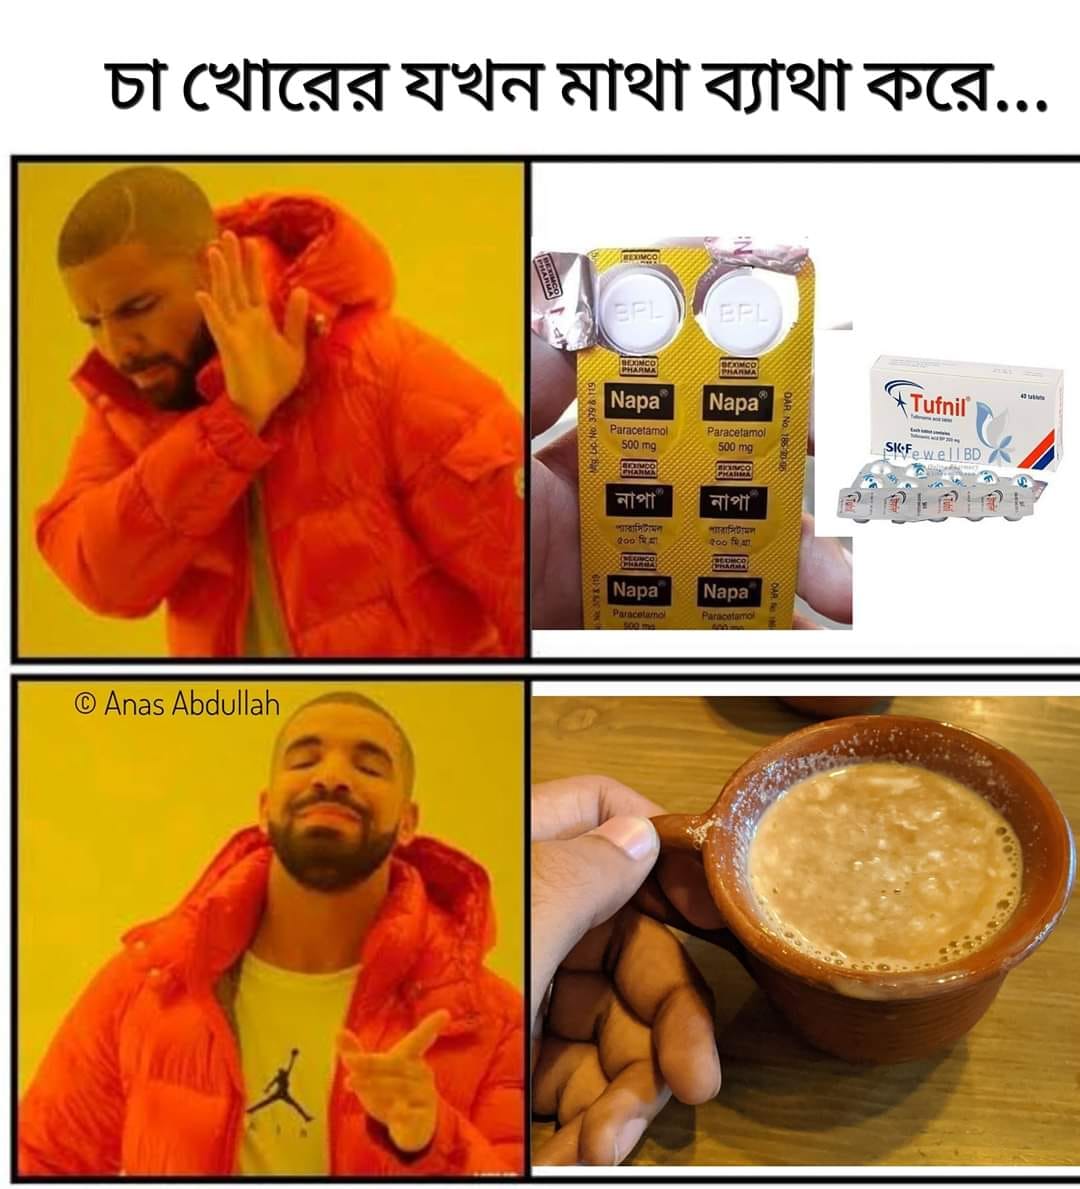
Text: চা খোরের যখন মাথা ব্যাথা করে...
Label: Non Hate